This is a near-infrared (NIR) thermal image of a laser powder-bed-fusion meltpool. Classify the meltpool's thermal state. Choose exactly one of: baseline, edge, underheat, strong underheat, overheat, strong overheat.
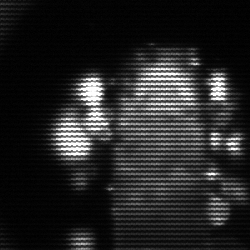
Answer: strong underheat